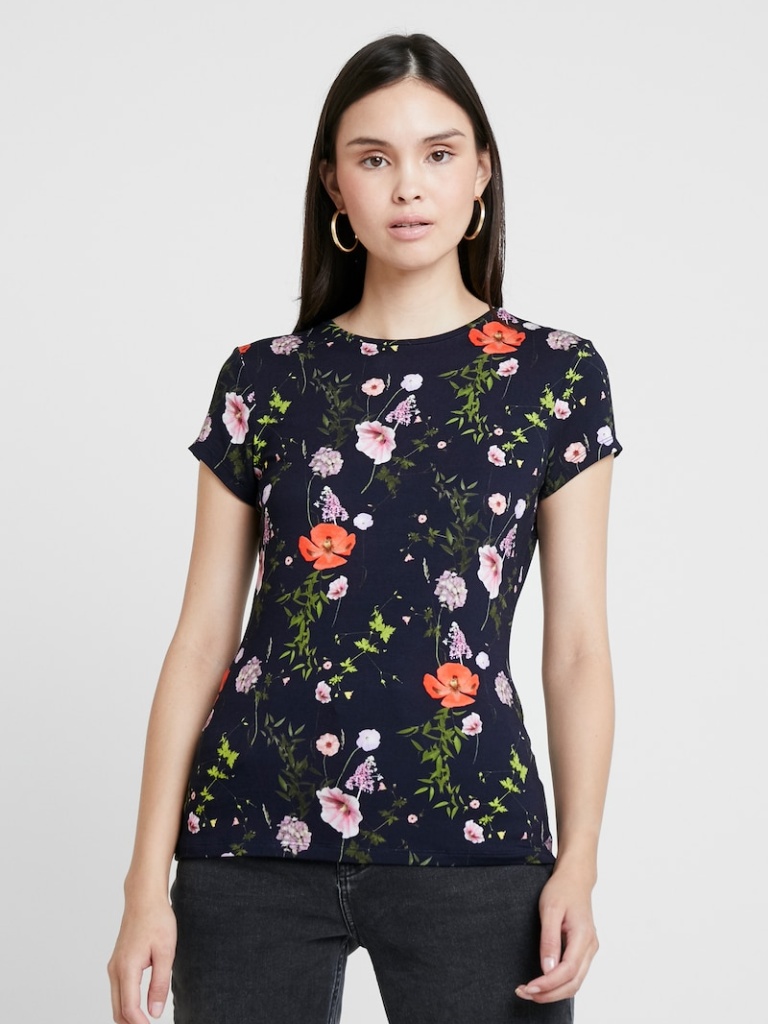
cotton tight short sleeve hip length Untucked crew t-shirt